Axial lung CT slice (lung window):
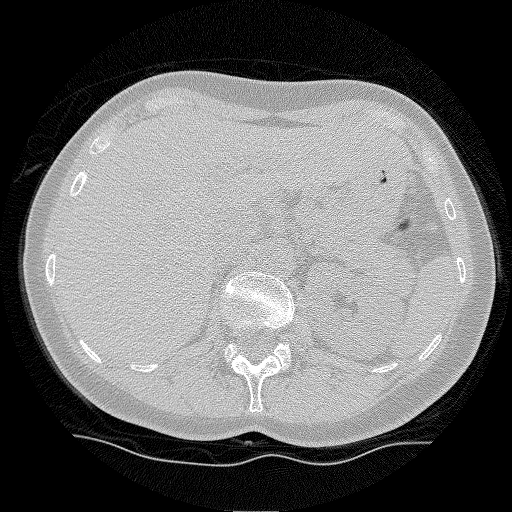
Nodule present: no